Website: crate-barrel
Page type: gifting
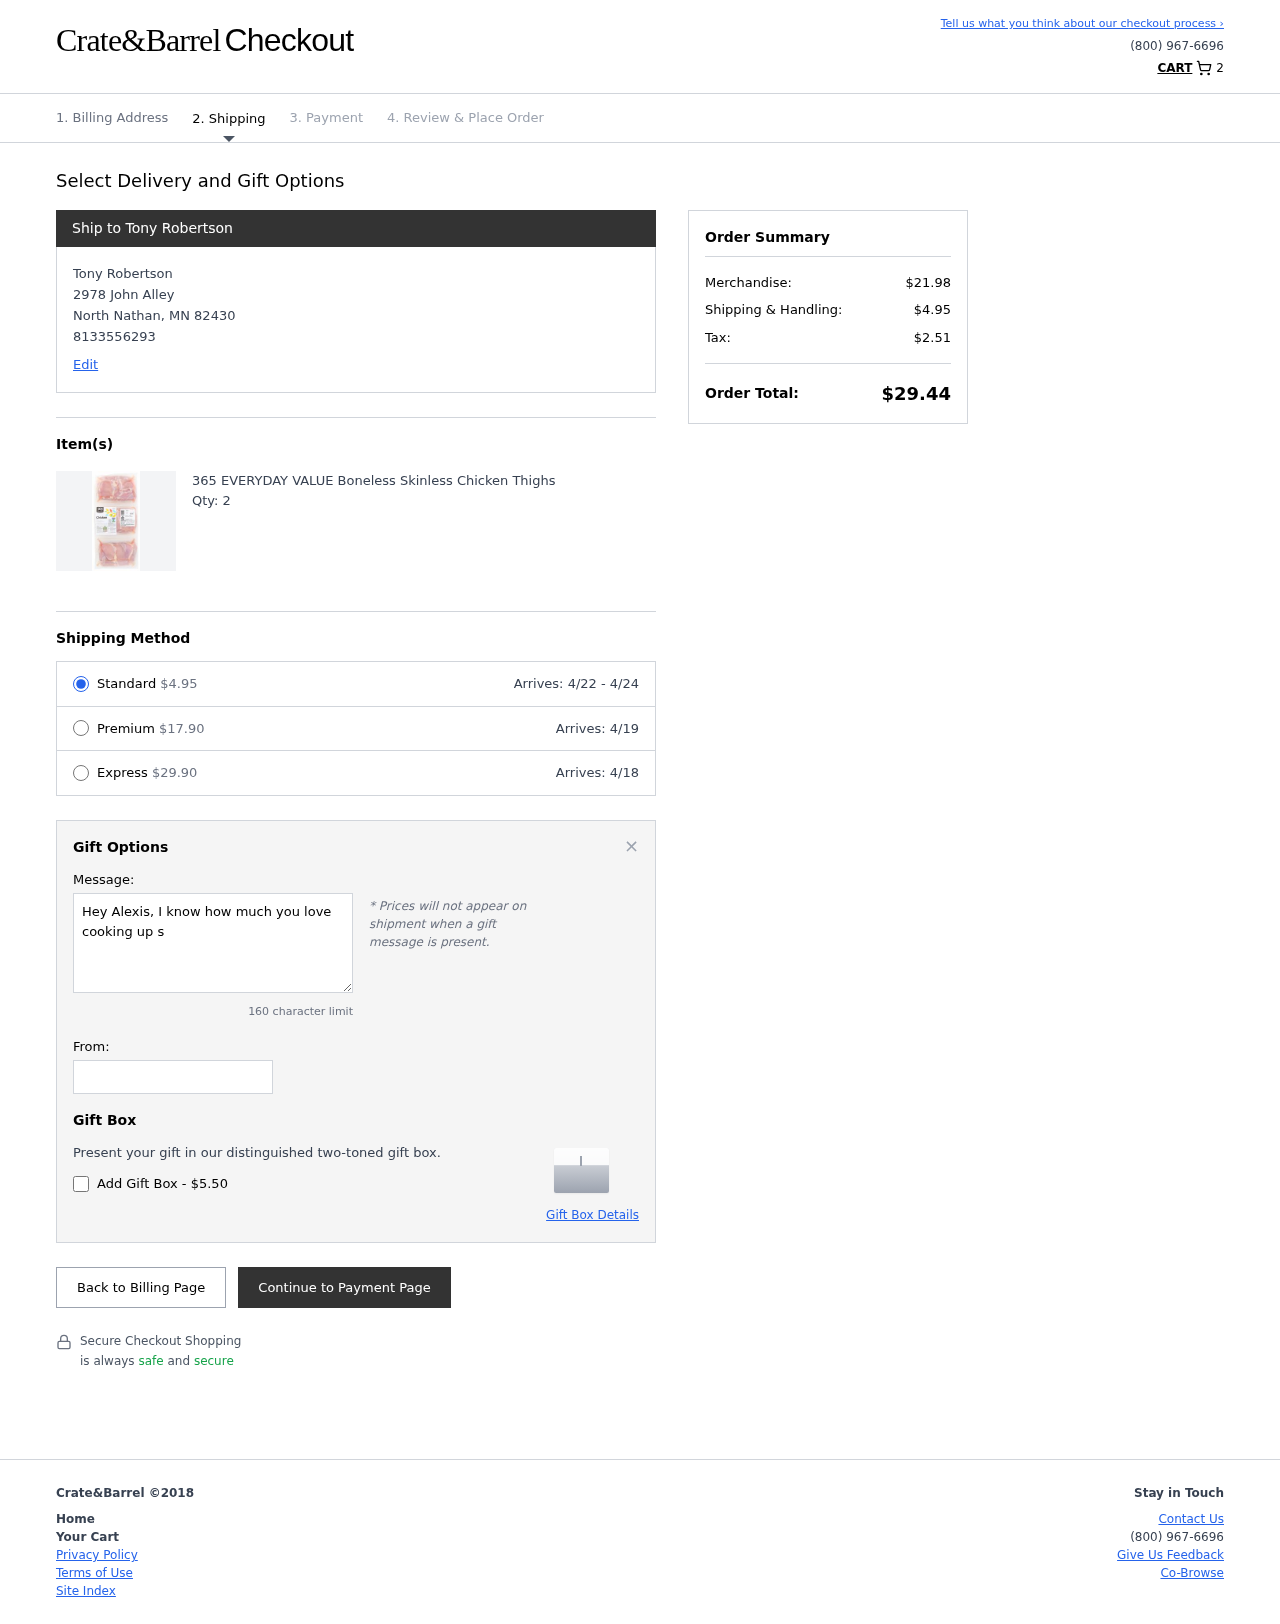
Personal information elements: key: PII_CITY
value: North Nathan
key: PII_FULLNAME
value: Tony Robertson
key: PII_GIFT_FIRSTNAME
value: Alexis
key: PII_GIFT_MESSAGE
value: Hey Alexis, I know how much you love cooking up something delicious, so I thought these would be perfect for your next dinner adventure! Enjoy making some mouthwatering meals, and can't wait to hear all about them!
Tony
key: PII_PHONE
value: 8133556293
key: PII_POSTCODE
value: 82430
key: PII_STATE_ABBR
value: MN
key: PII_STREET
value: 2978 John Alley
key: PII_FULLNAME2
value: Tony Robertson
Product elements: key: PRODUCT1_NAME
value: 365 EVERYDAY VALUE Boneless Skinless Chicken Thighs
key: PRODUCT1_QUANTITY
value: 2
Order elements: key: ORDER_NUM_ITEMS
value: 2
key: ORDER_SHIPPING_COST
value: $4.95
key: ORDER_DELIVERY_DATE_RANGE
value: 4/22 - 4/24
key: ORDER_PREMIUM_SHIPPING
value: $17.90
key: ORDER_PREMIUM_DATE
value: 4/19
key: ORDER_EXPRESS_SHIPPING
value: $29.90
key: ORDER_EXPRESS_DATE
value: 4/18
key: ORDER_SUBTOTAL
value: $21.98
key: ORDER_TAX
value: $2.51
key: ORDER_TOTAL
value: $29.44